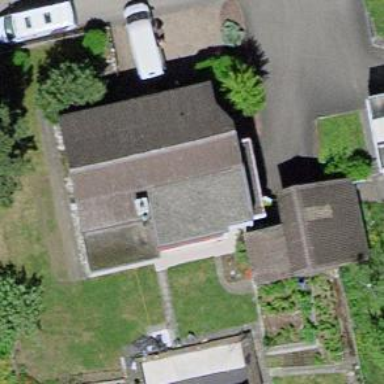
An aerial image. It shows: Simple and straightforward house.